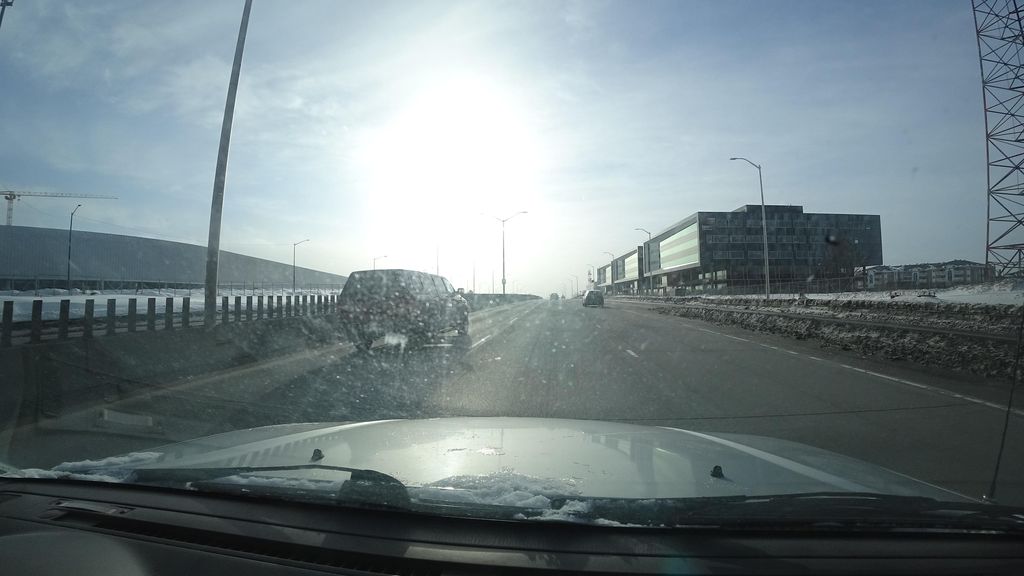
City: quebec_city